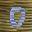
Label: 0